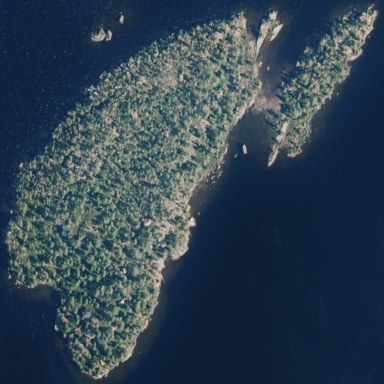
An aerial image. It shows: Islet.